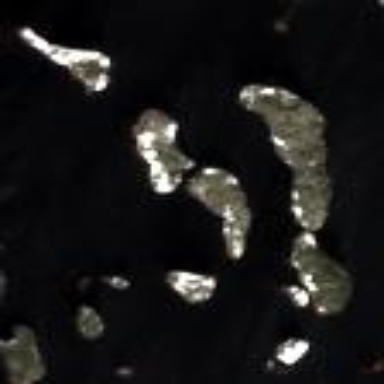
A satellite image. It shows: Island in the natural setting.